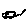
Label: car